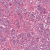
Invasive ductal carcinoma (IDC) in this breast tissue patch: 1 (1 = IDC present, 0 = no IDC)